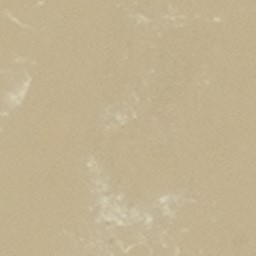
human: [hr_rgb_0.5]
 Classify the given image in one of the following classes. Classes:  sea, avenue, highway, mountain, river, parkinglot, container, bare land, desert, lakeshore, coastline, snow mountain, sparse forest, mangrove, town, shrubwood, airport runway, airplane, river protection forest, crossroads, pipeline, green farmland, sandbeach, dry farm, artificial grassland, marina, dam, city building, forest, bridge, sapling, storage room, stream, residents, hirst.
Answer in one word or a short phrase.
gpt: desert